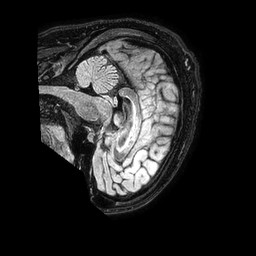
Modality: FLAIR
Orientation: sagittal
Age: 20
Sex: female
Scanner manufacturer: philips
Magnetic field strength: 1.5 T
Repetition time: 4.8 s
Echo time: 0.3 s